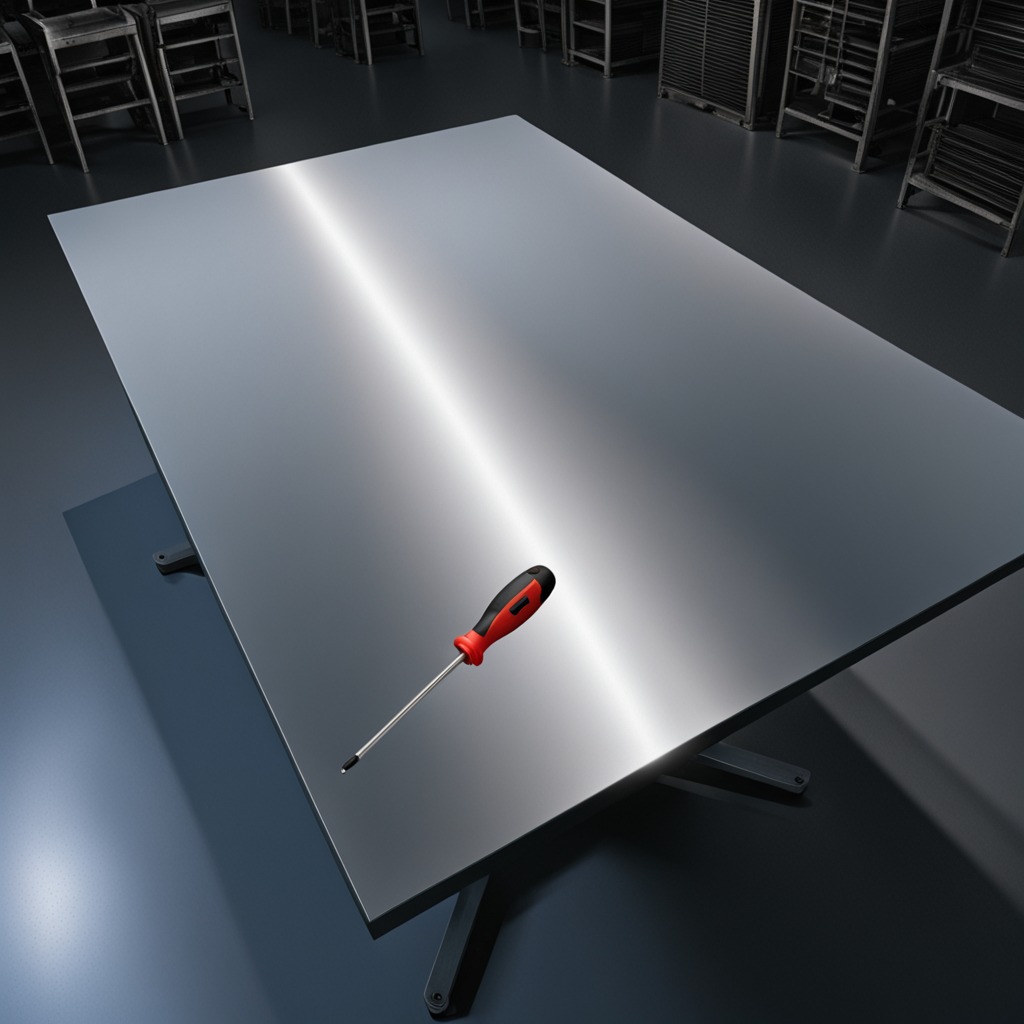
A screwdriver lies on the tabletop.